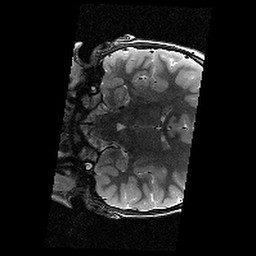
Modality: T2w
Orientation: coronal
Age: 9
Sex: female
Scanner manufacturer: siemens
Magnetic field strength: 3 T
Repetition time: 9.23 s
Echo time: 0.067 s